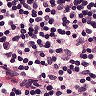
Metastatic tissue present: no